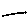
Label: line